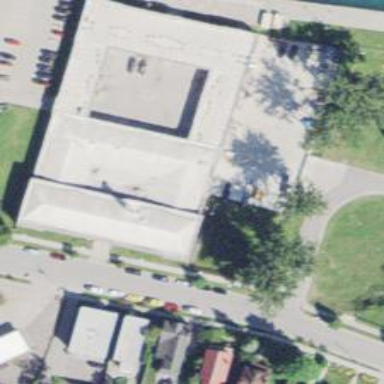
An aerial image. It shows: Building.